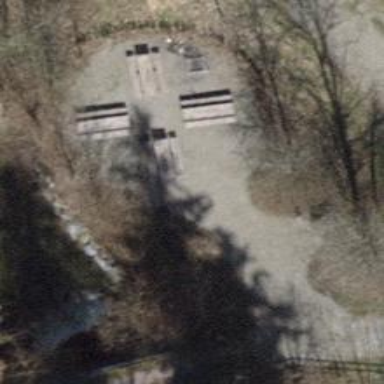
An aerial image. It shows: Picnic table located in leisure land area.